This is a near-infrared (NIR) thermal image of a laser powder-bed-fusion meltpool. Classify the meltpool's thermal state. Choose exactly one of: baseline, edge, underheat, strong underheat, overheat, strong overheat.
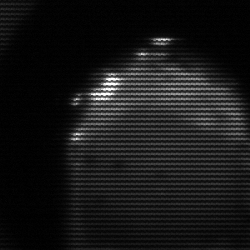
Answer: edge